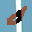
Label: 0